Interaction volume radius: 5 \u00c5
Interaction volume height: 25 \u00c5
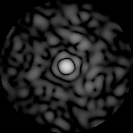
Disorder parameter: 0.8774